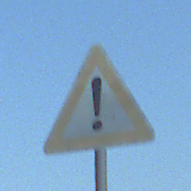
Verkehrszeichen: Gefahrenstelle
Umgebung: Outdoor, RoadRail
Tageszeit: MorningAfternoon
Wetter: Clear
Licht: Natural
Jahreszeit: NotSpecified
Kontrast: HighContrast